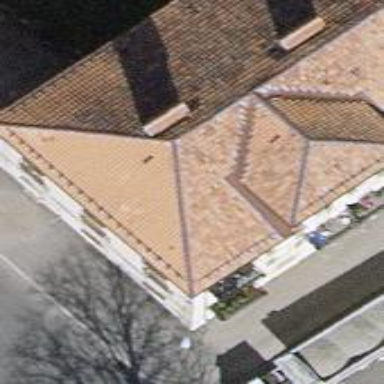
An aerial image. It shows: Building with apartments featuring side-hipped roof shape.